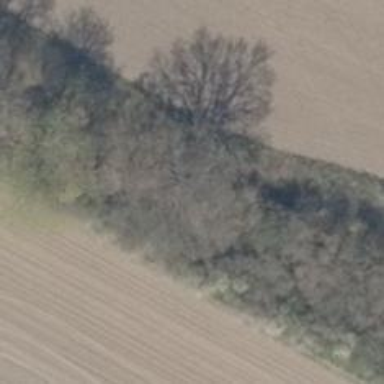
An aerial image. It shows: Row of trees in natural setting.